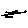
Label: line